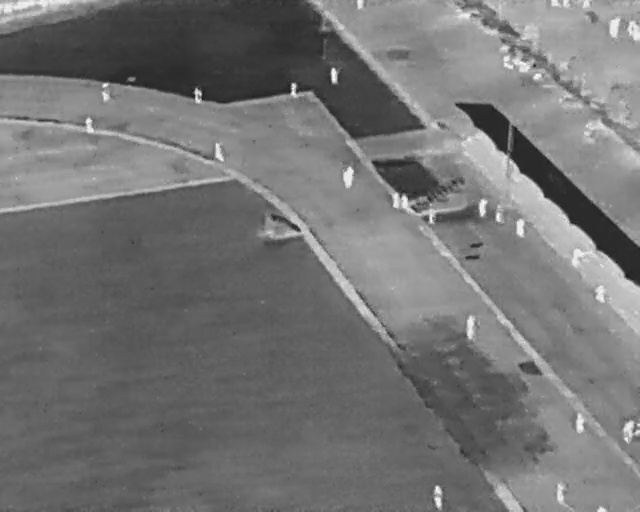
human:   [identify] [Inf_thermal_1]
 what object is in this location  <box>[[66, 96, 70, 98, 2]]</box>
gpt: <ref>1 medium person at the bottom</ref>